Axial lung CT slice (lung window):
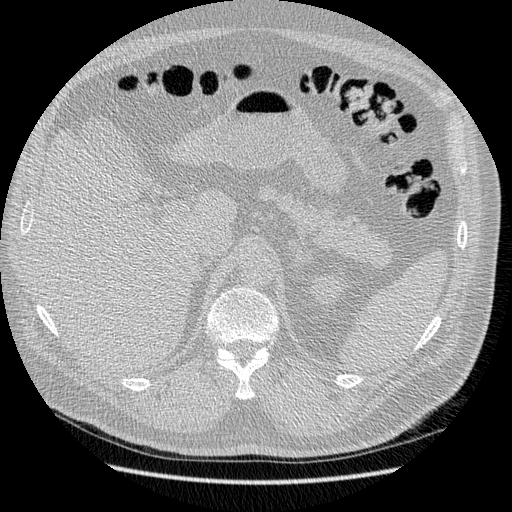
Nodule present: no